Field crop: maize
Growth stage: 2
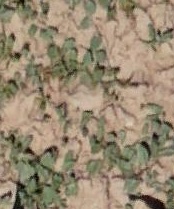
Species: convolvulus